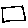
Label: square